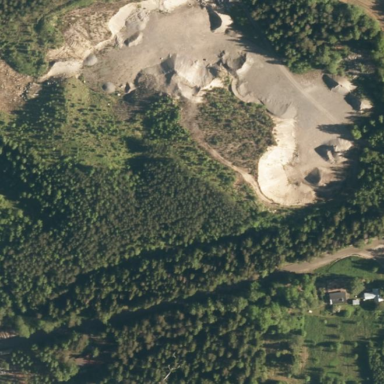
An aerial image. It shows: Quarry area.